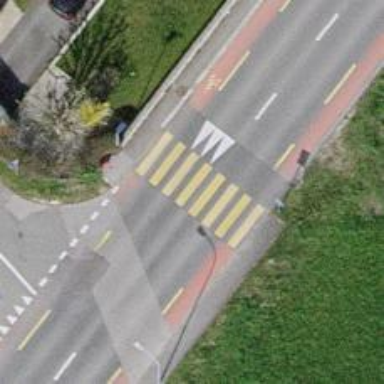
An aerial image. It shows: Uncontrolled crossing on the road.